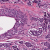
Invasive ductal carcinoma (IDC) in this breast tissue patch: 1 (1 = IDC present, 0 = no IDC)